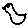
Label: bird